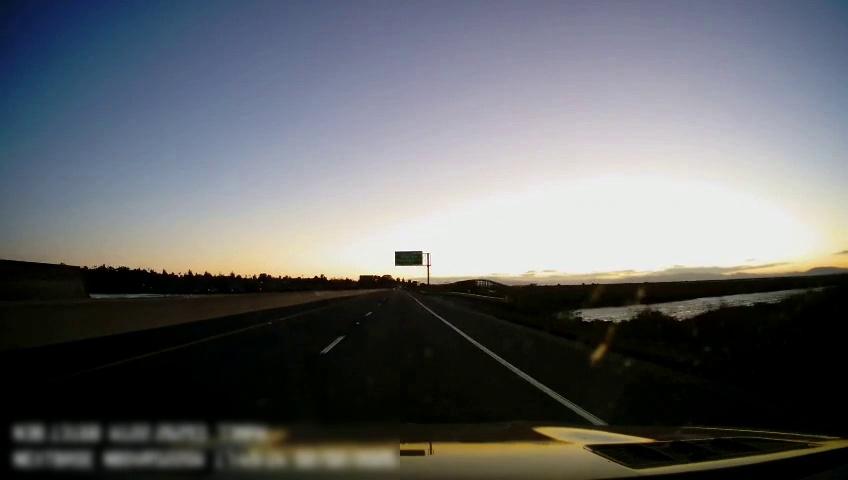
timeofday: Dusk/Dawn/Twilight
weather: Sunny
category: Drivable Space
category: Lanes | Current Lane
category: Lanes | Current Lane
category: Lanes | Alternate Lane
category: Lanes | Alternate Lane
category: Traffic | Signs